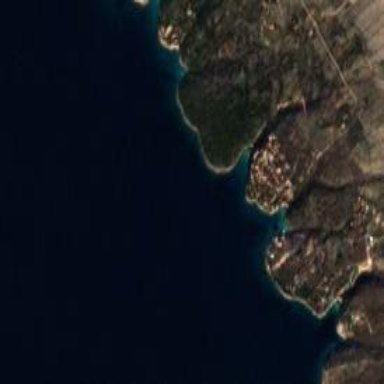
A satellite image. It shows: Beautiful bay with natural surroundings.